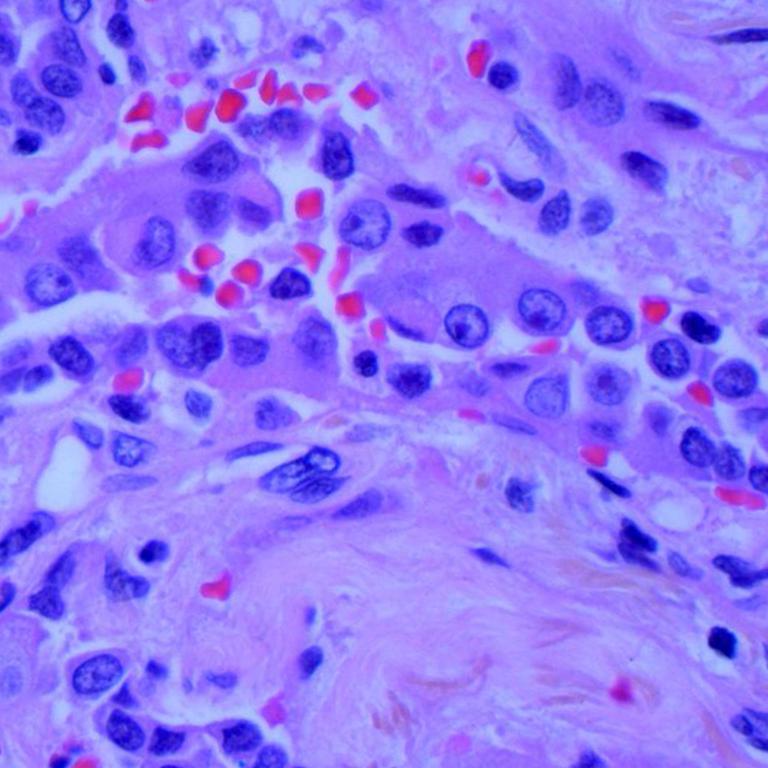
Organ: lung
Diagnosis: adenocarcinomas